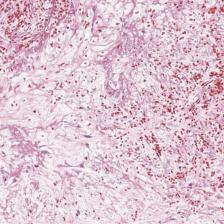
Label: Non-Viable-Tumor